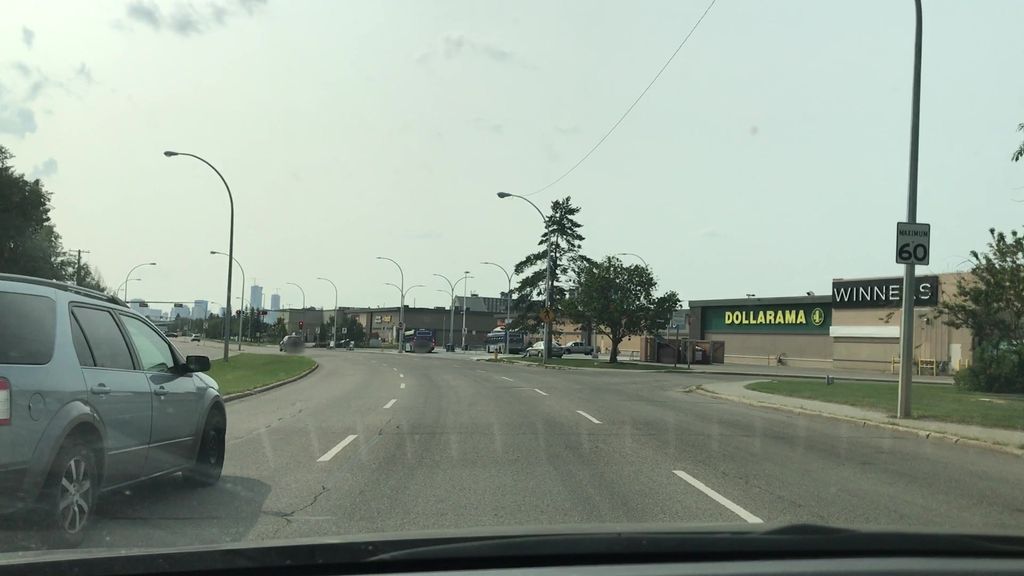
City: edmonton